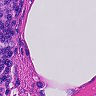
Metastatic tissue present: no